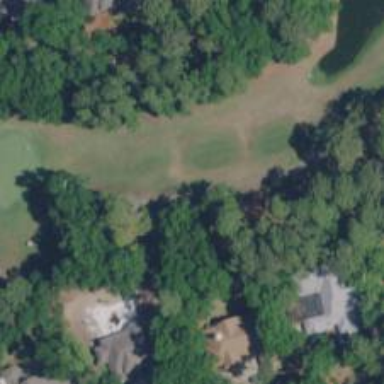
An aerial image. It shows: Golf cartpath that is also road path.